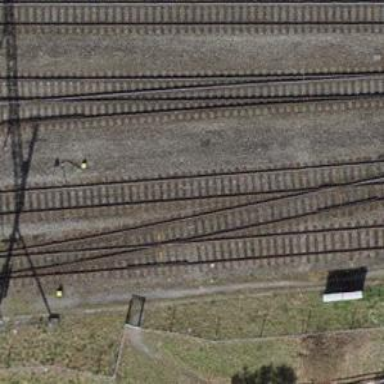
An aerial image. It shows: Single-track railway siding with electrified contact lines.